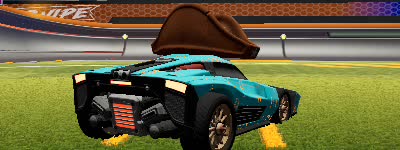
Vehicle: breakout